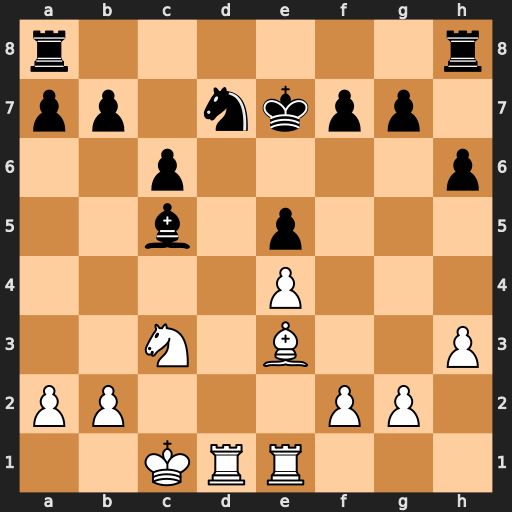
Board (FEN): r6r/pp1nkpp1/2p4p/2b1p3/4P3/2N1B2P/PP3PP1/2KRR3
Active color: w
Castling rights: -
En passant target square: -
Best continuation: Rxd7+ Kxd7 Bxc5